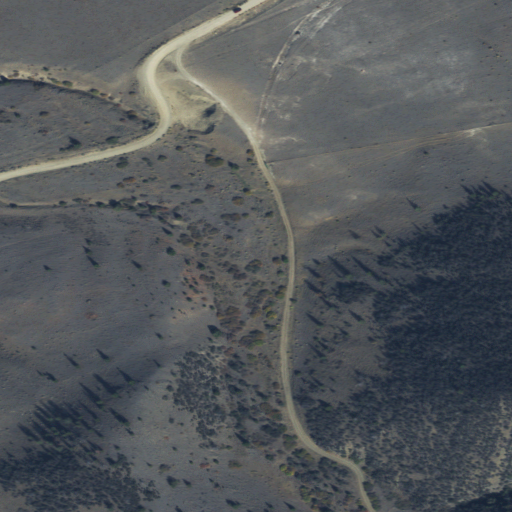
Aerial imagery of valley in Montana named Gold Hill Gulch containing shrub, grassland, evergreen forest, and open development